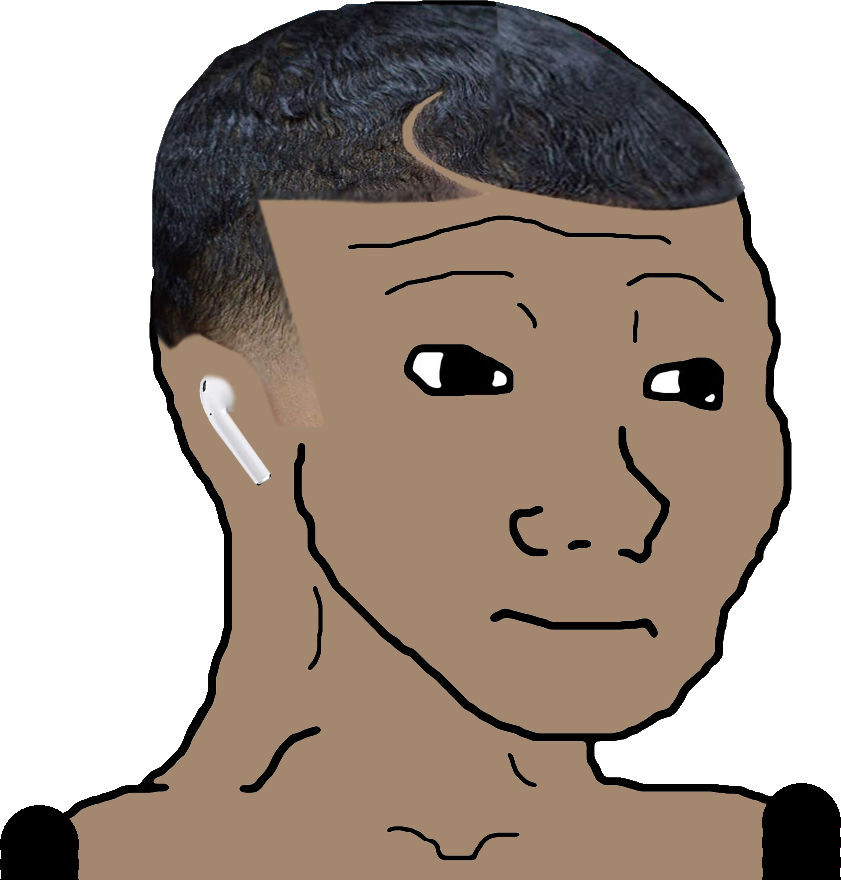
Label: 5_Blackjak